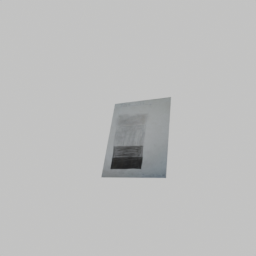
Label: decoration